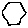
Label: hexagon